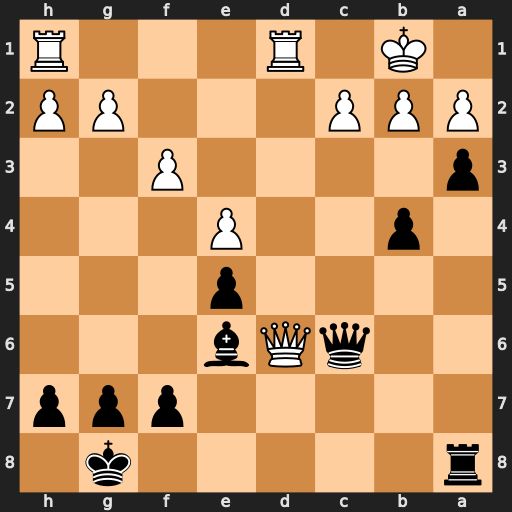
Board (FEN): r5k1/5ppp/2qQb3/4p3/1p2P3/p4P2/PPP3PP/1K1R3R
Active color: b
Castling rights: -
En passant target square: -
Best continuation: Bxa2+ Kc1 axb2+ Kxb2 Qc3+